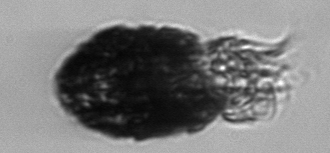
Label: Stenosemella_pacifica